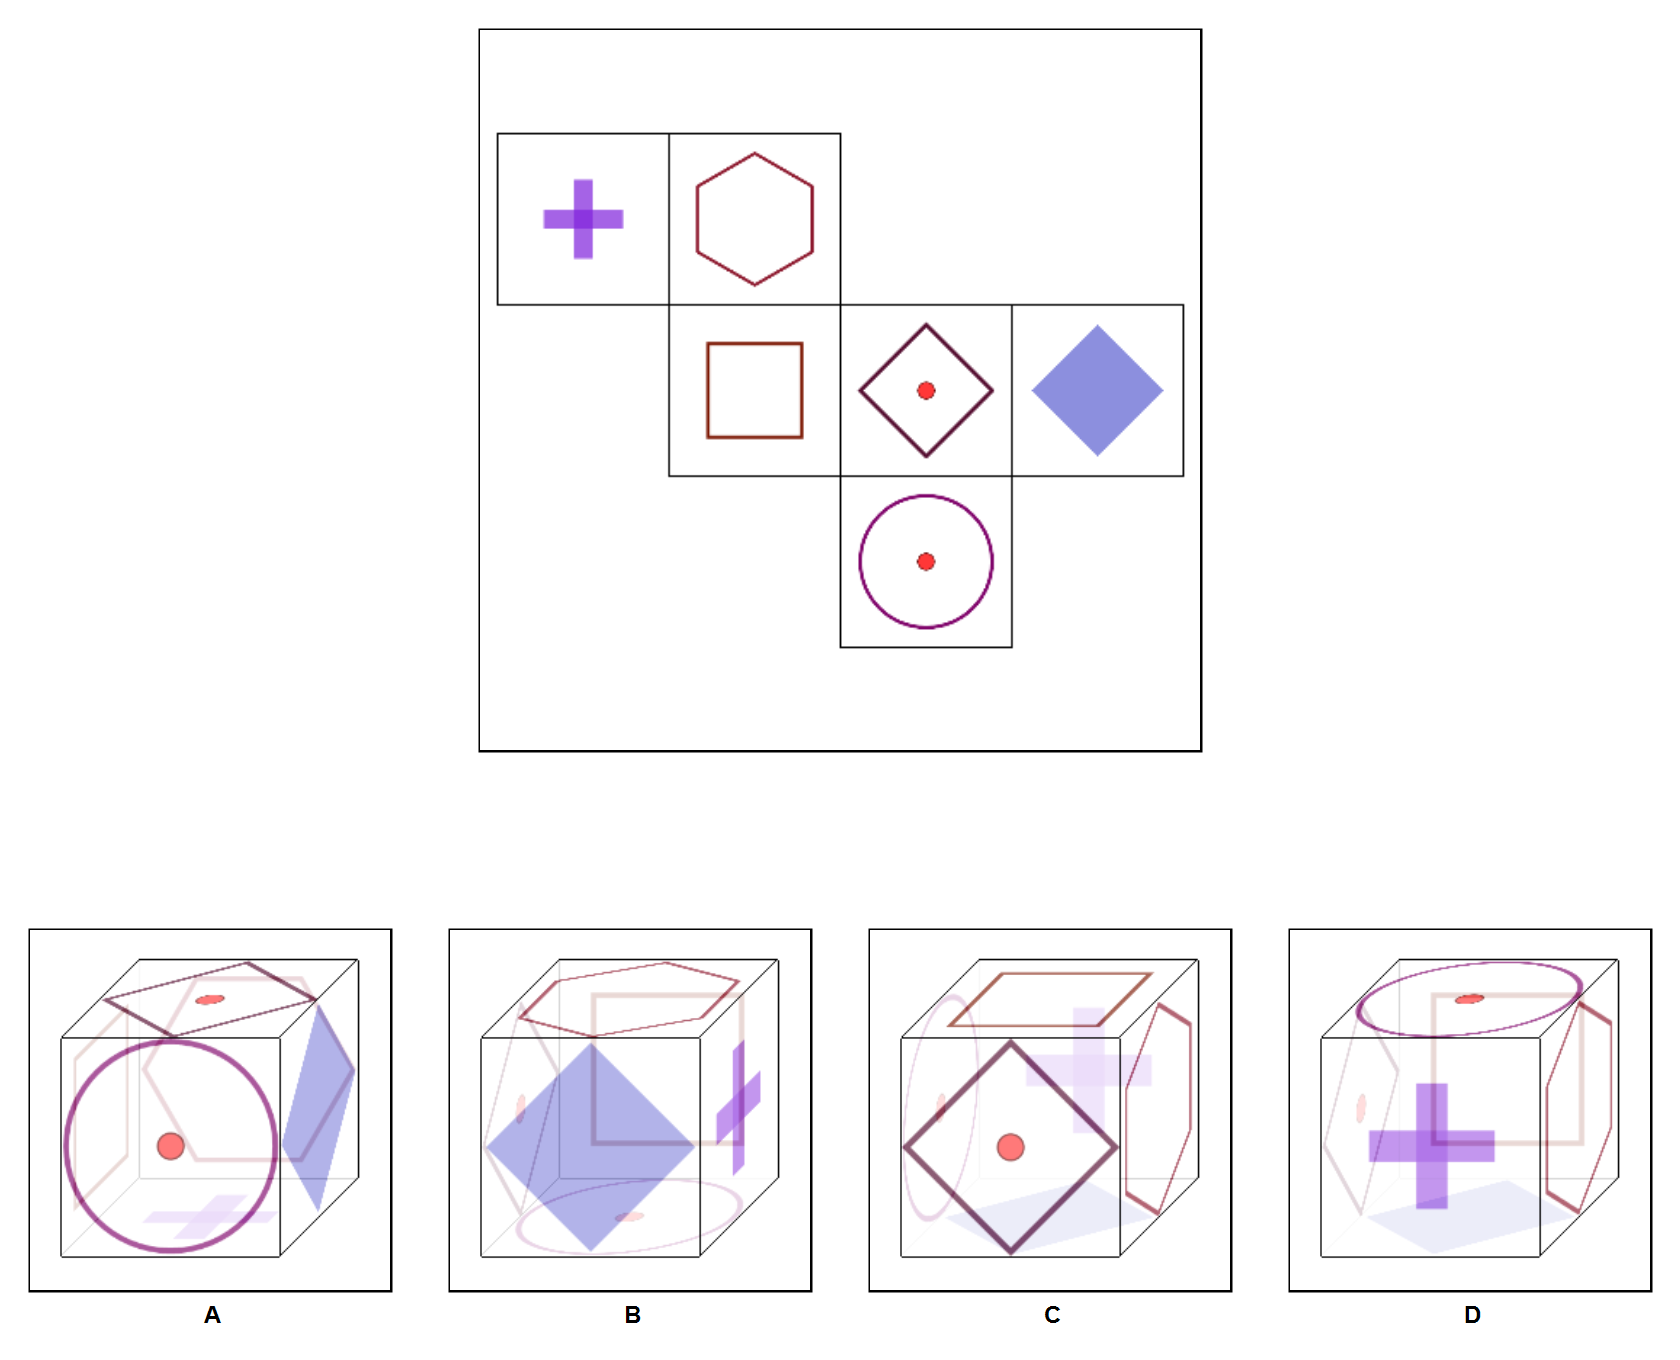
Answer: D